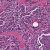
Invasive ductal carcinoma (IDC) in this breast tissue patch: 1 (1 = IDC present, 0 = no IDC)